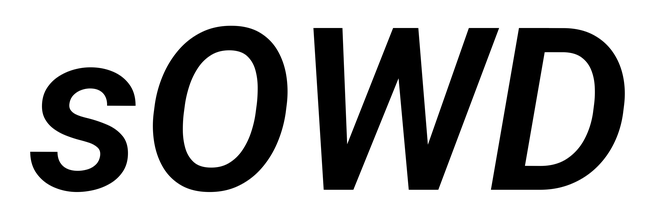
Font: Roboto-Italic_SemiBold_Italic